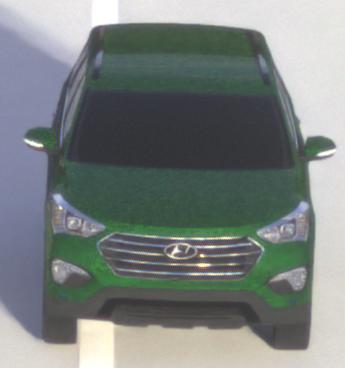
Make: Hyundai
Model: Santa Fe 2.4 GDI
Detailed model: Santa Fe (DM)
Model produced from: 2017/08
Model produced until: 2018/01
Doors: 5
Color: green
Road condition: dry road
Daytime: morning or afternoon
Contrast: medium contrast